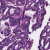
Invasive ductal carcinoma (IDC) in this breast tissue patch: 1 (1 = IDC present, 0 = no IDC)